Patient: sex M, age 61
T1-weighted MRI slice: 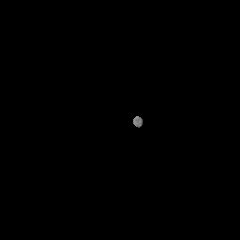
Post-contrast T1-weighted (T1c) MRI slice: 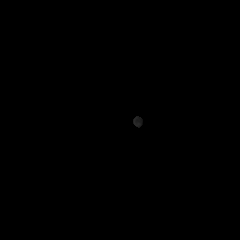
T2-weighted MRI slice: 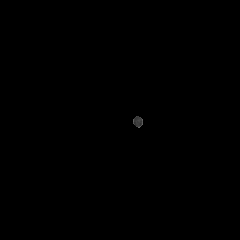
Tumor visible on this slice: no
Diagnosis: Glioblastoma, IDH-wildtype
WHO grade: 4